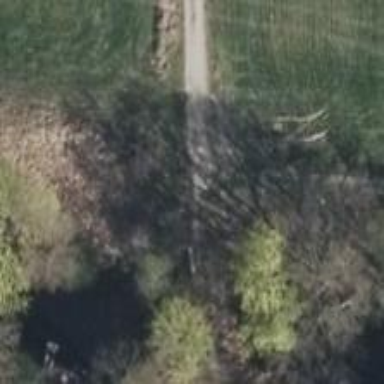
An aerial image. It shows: Ground path.